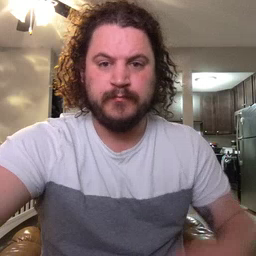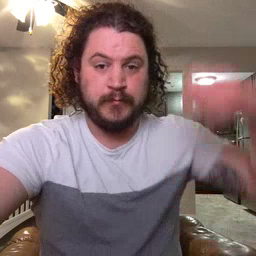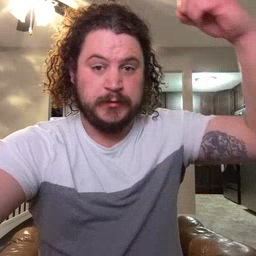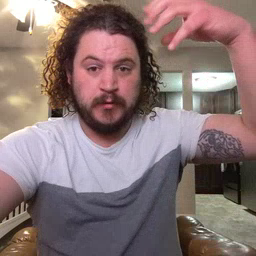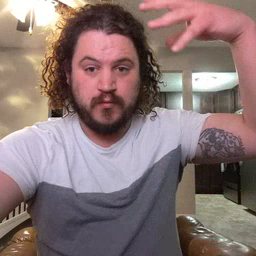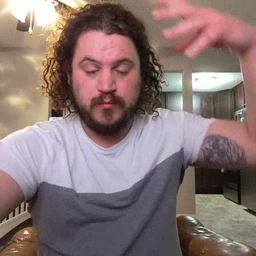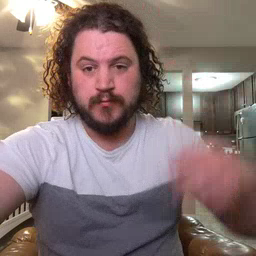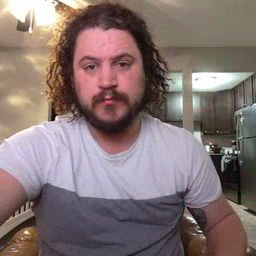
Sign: shower